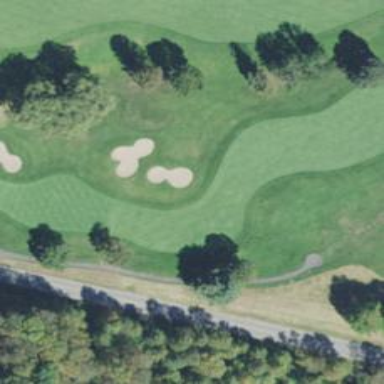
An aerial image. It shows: Golf hole.